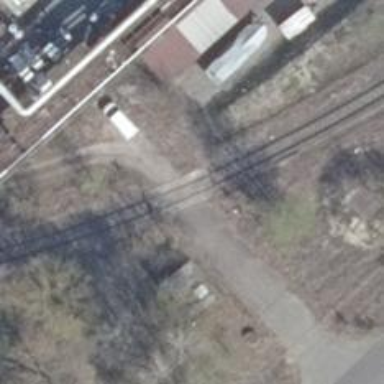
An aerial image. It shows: Level crossing along the railway.